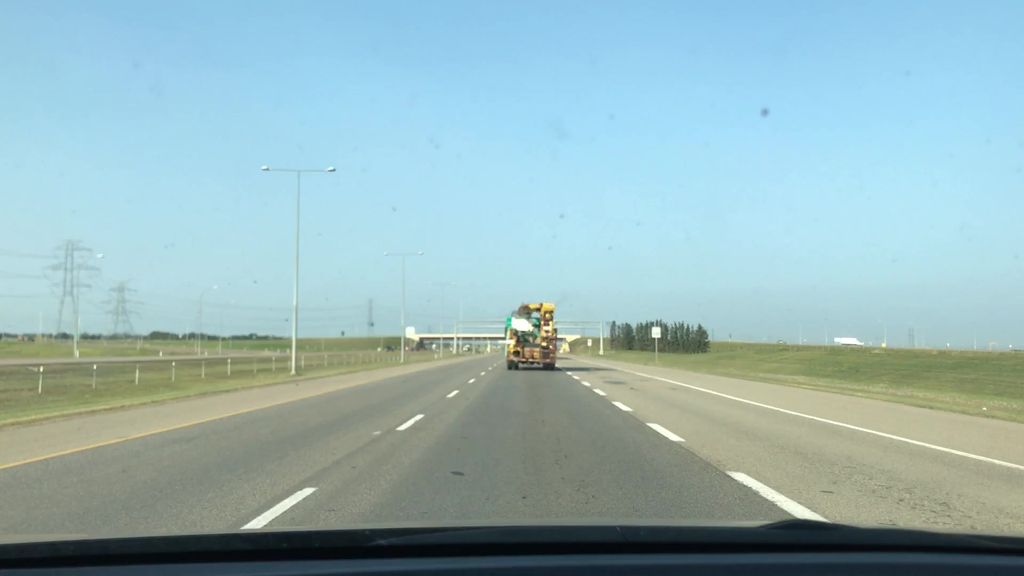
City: edmonton